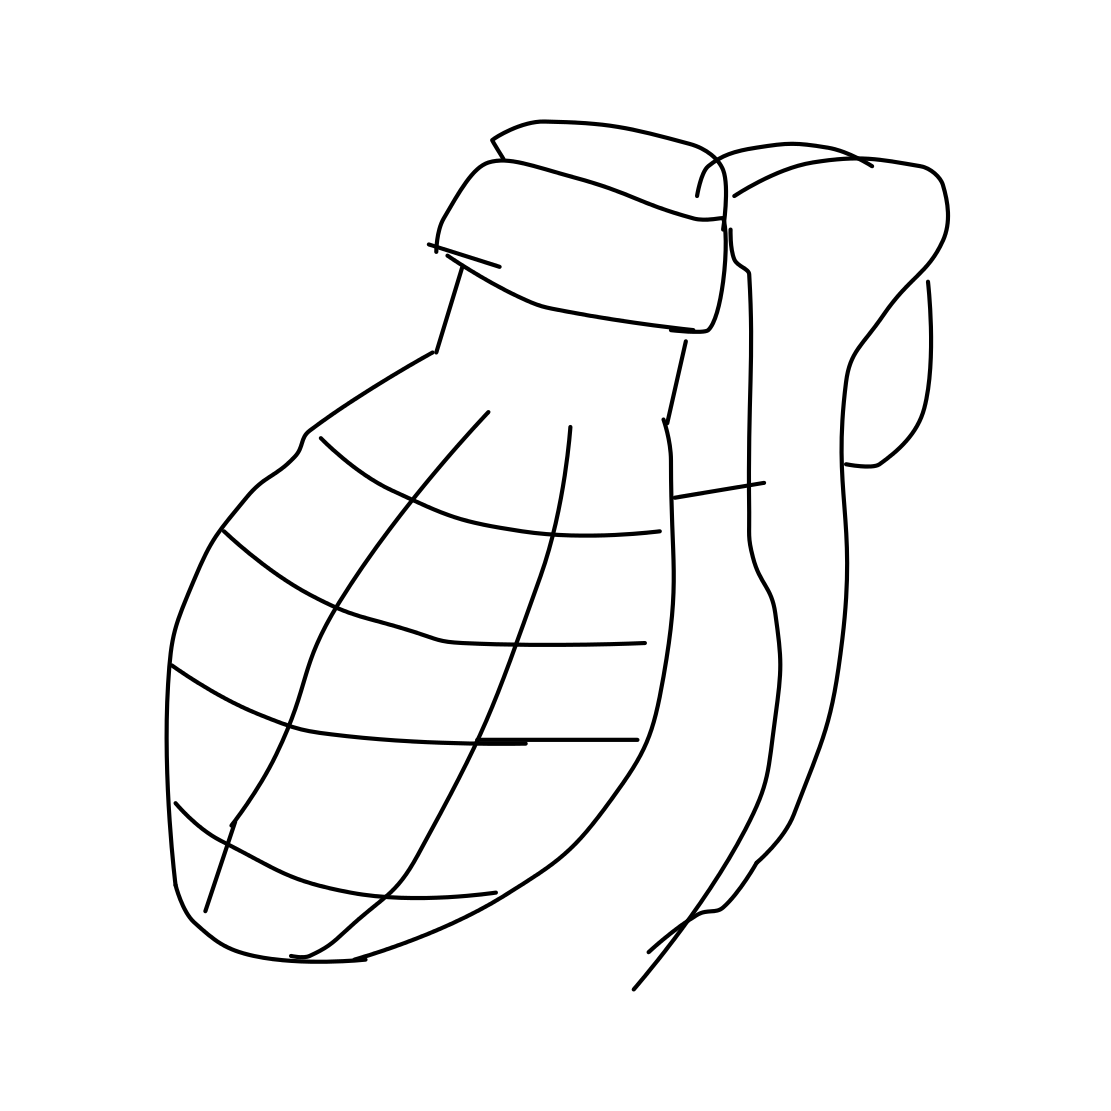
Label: grenade